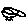
Label: bird